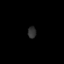
Tissue: skin
Cell type: Fibroblasts
Senescence score: 0.7127
Nuclear area (px): 95
Mean DAPI intensity: 47.358